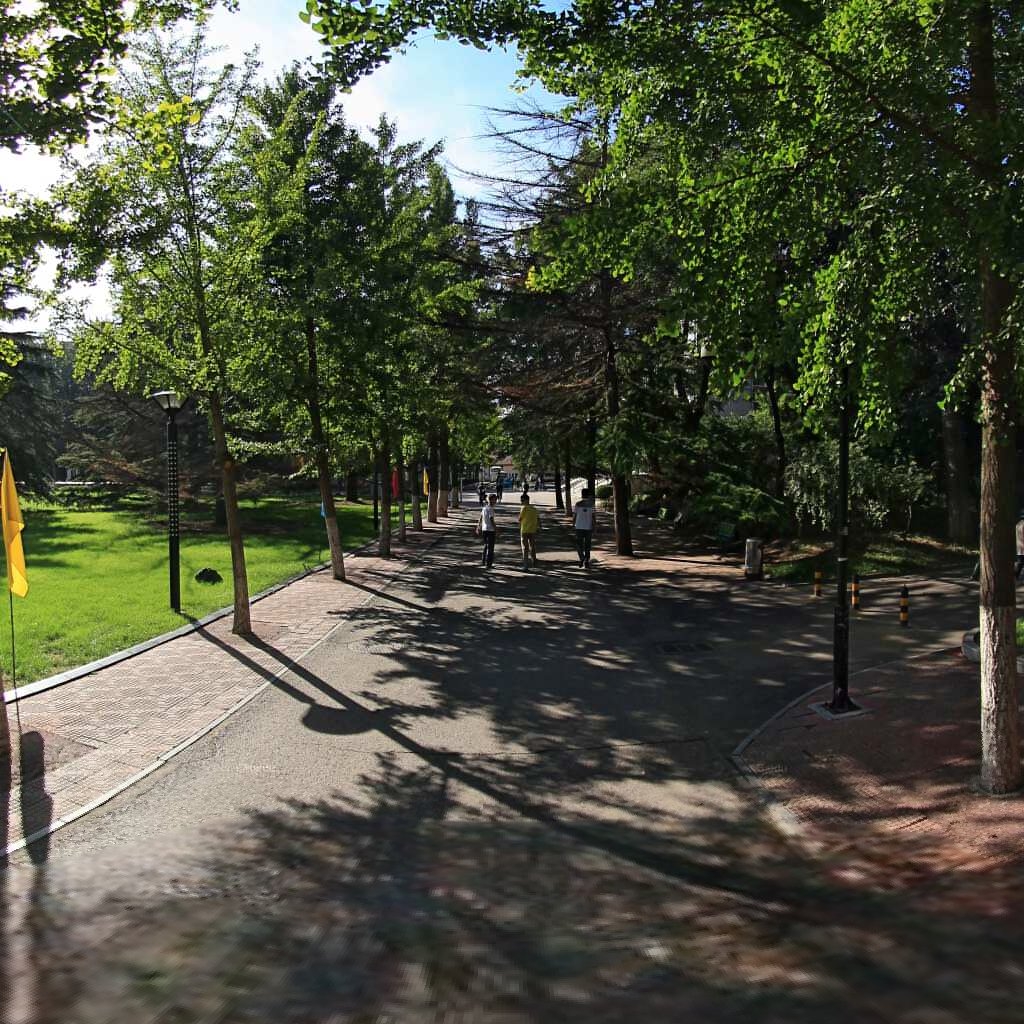
Region: Haidian
Road damage annotations: transverse crack, longitudinal crack, manhole cover